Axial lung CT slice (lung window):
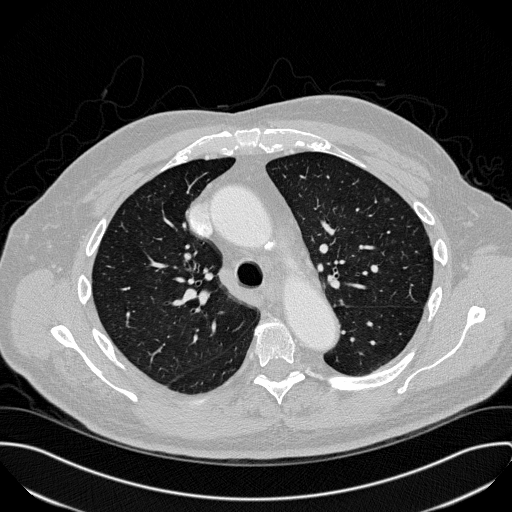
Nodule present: no